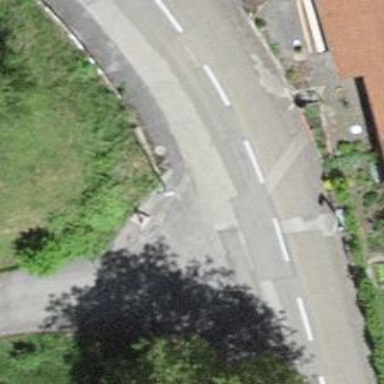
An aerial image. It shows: Wayside cross with historic significance.